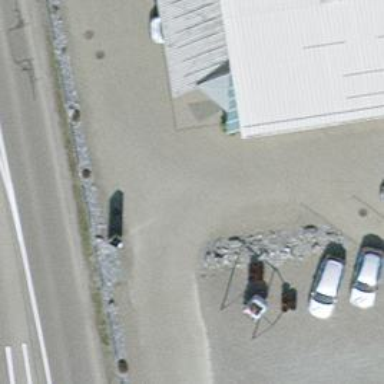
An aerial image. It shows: Pathway with paving stones.